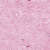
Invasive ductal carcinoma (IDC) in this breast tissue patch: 0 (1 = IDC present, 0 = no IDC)